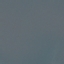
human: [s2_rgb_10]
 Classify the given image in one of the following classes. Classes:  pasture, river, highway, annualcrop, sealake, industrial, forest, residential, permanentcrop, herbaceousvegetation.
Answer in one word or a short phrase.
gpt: SeaLake